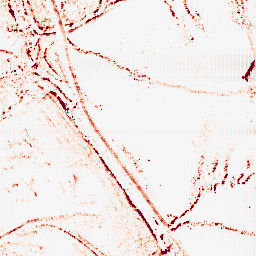
Category: morphological
Decomposition family: morphological_rect
Decomposition parameters: operation: opening
width: 5
height: 5
Upsampling method: fft_zeropad
Upsampling parameters: scale: 4
Upsampling scale: 4